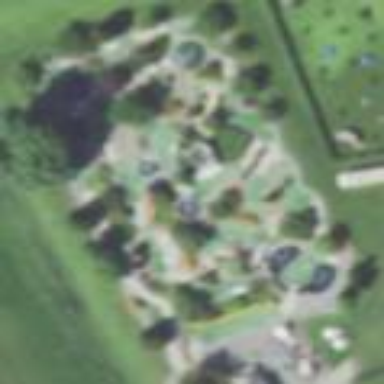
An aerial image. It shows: Miniature golf leisure land.